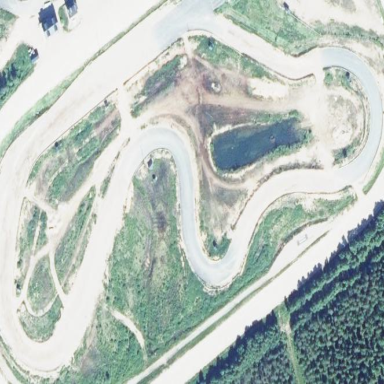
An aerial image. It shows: Dirt raceway for motor sports.